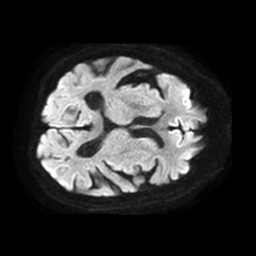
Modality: TRACE
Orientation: axial
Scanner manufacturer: philips
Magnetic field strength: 1.5 T
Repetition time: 3.134 s
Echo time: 0.06922 s